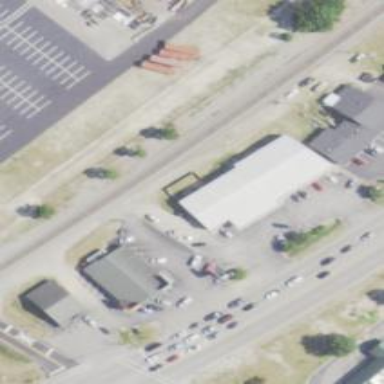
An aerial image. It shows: Veterinary facility.